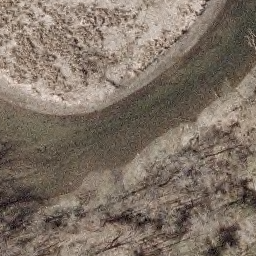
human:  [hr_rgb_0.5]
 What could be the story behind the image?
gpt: river